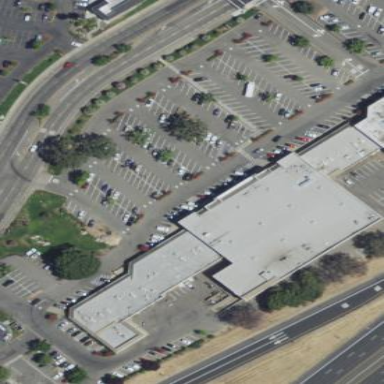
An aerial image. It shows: Supermarket building.